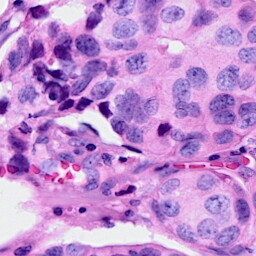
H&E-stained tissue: Breast